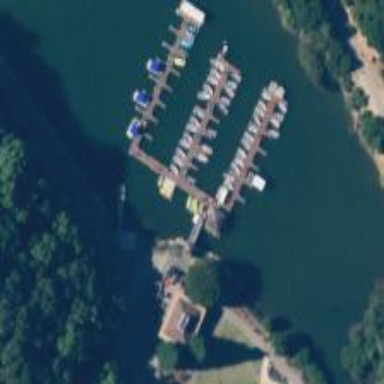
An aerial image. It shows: Marina on leisure land.